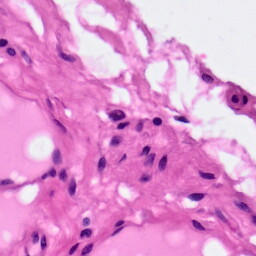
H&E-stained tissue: Pancreatic